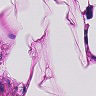
Metastatic tissue present: no